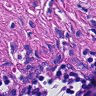
Metastatic tissue present: yes